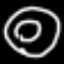
Label: donut